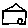
Label: house